Question: I am using 'contour' or 'contourf' in 'matplotlib'
And the data is a 2D array with values in, like this:
'''
1 2 3 3 3
2 3 3 4 1
2 3 4 5 6
...
'''
The result I got is as below.

It is like a square, while actually, the y extent is 600+ and x extent is only 350.
So the figure should look like a rectangle, not a square.
But I looked into the arguments in 'contour' and 'contourf', there is no argument about changing the shape of the contour, or changing the length of the axis.
for Adobe, here is the simplified code of my case:
import matplotlib.pyplot as plt
'''
m = [[1,2,3,4],
[2,3,4,5],
[2,2,1,5]]
print m
plt.contourf(m)
plt.show()
'''
Then, in this situation, how to use ax.axis()?
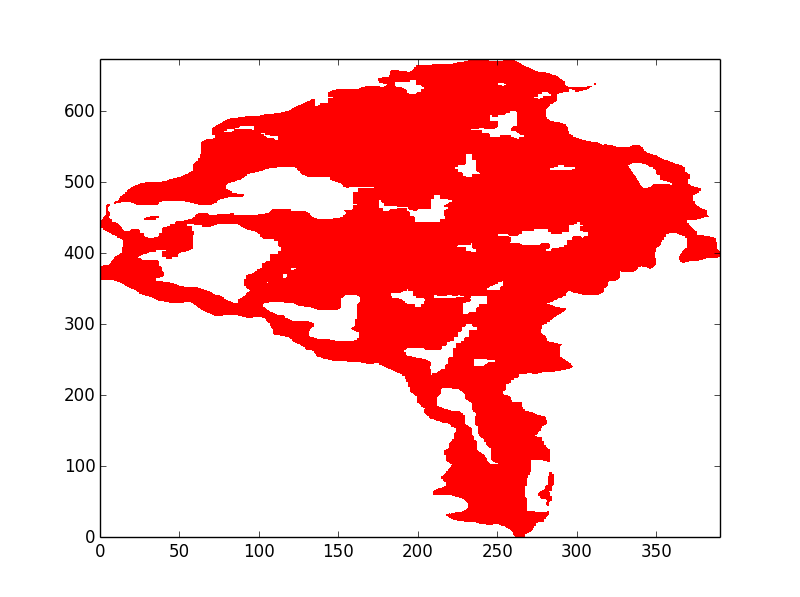
Answer: Probably You want to set equal scale:
'''
ax.axis('equal')
'''
Here's Your code:
'''
#!/usr/bin/python3
from matplotlib import pyplot as plt
m = [[1,2,3,4],
[2,3,4,5],
[2,2,1,5]]
fig = plt.figure()
ax = fig.add_subplot(111)
ax.contourf(m)
ax.axis('equal')
fig.savefig("equal.png")
'''

matplotlib has three interfaces. Here's the same code written to utilize each of them:
1. machine-state: import matplotlib.pyplot as plt
import numpy as np
x = np.arange(0, 10, 0.2)
y = np.sin(x)
plt.plot(x, y)
plt.show()
2. pylab: from pylab import *
x = arange(0, 10, 0.2)
y = sin(x)
plot(x, y)
show()
3. object-oriented: import matplotlib.pyplot as plt
import numpy as np
x = np.arange(0, 10, 0.2)
y = np.sin(x)
fig = plt.figure()
ax = fig.add_subplot(111)
ax.plot(x, y)
plt.show()
I prefer object-oriented interface: it gives full control on what is going on. I cited solution for that one.